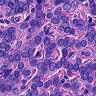
Metastatic tissue present: yes